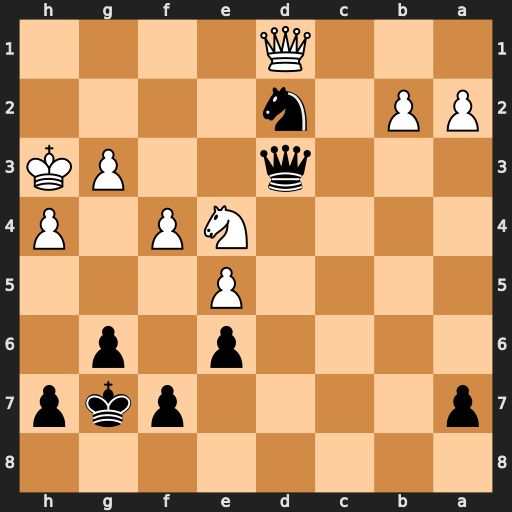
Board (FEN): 8/p4pkp/4p1p1/4P3/4NP1P/3q2PK/PP1n4/3Q4
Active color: b
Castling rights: -
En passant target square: -
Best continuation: Nxe4 Qxd3 Nf2+ Kg2 Nxd3